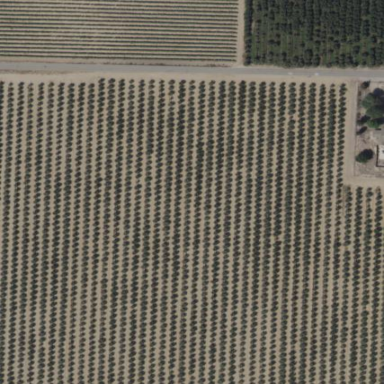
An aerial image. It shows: Orchard filled with nectarine trees.